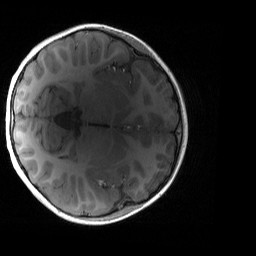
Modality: T1w
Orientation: axial
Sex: female
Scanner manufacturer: siemens
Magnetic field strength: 3 T
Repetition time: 1.9 s
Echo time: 0.00243 s